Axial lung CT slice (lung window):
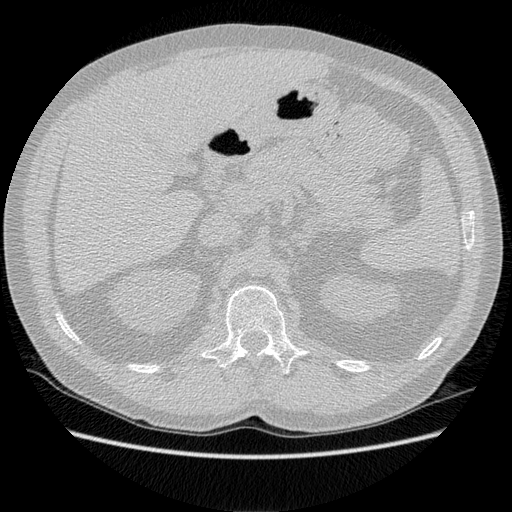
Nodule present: no